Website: apple
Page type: customer-info-address
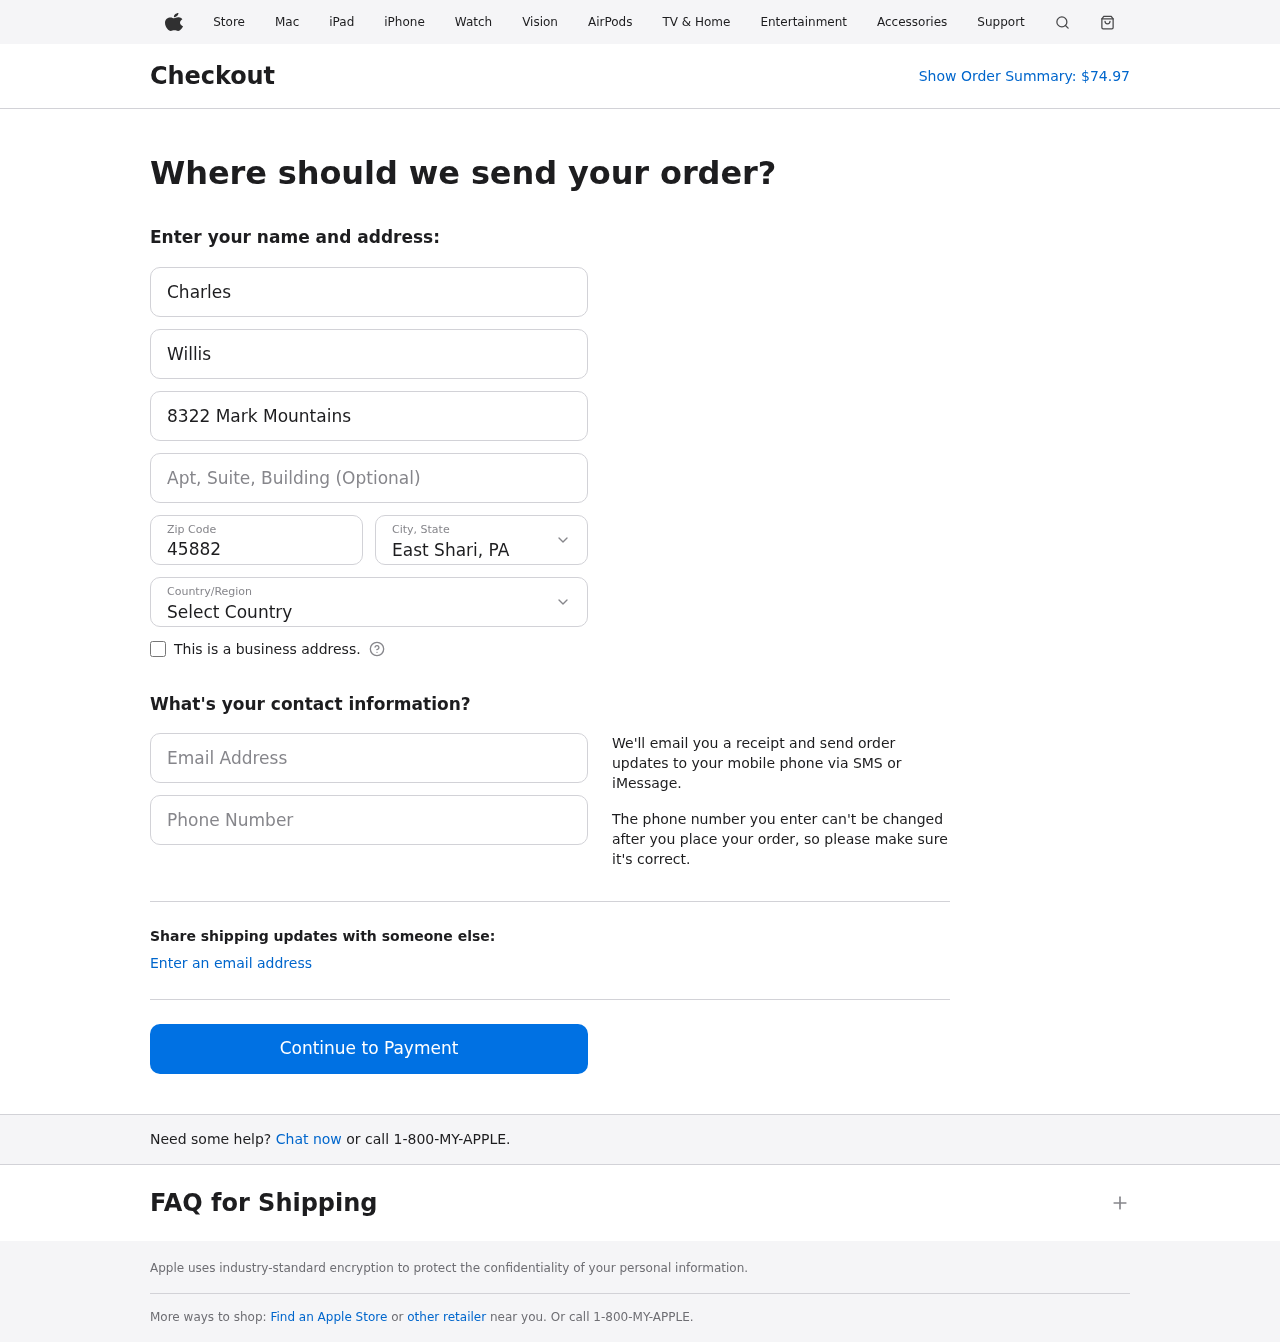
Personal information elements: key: PII_CITY_STATE
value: East Shari, PA
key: PII_COUNTRY
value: United States
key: PII_EMAIL
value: charles_willis@gmail.com
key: PII_FIRSTNAME
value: Charles
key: PII_LASTNAME
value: Willis
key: PII_PHONE
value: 7319434392
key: PII_POSTCODE
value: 45882
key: PII_STREET
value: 8322 Mark Mountains
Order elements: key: ORDER_TOTAL
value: $74.97